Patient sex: F
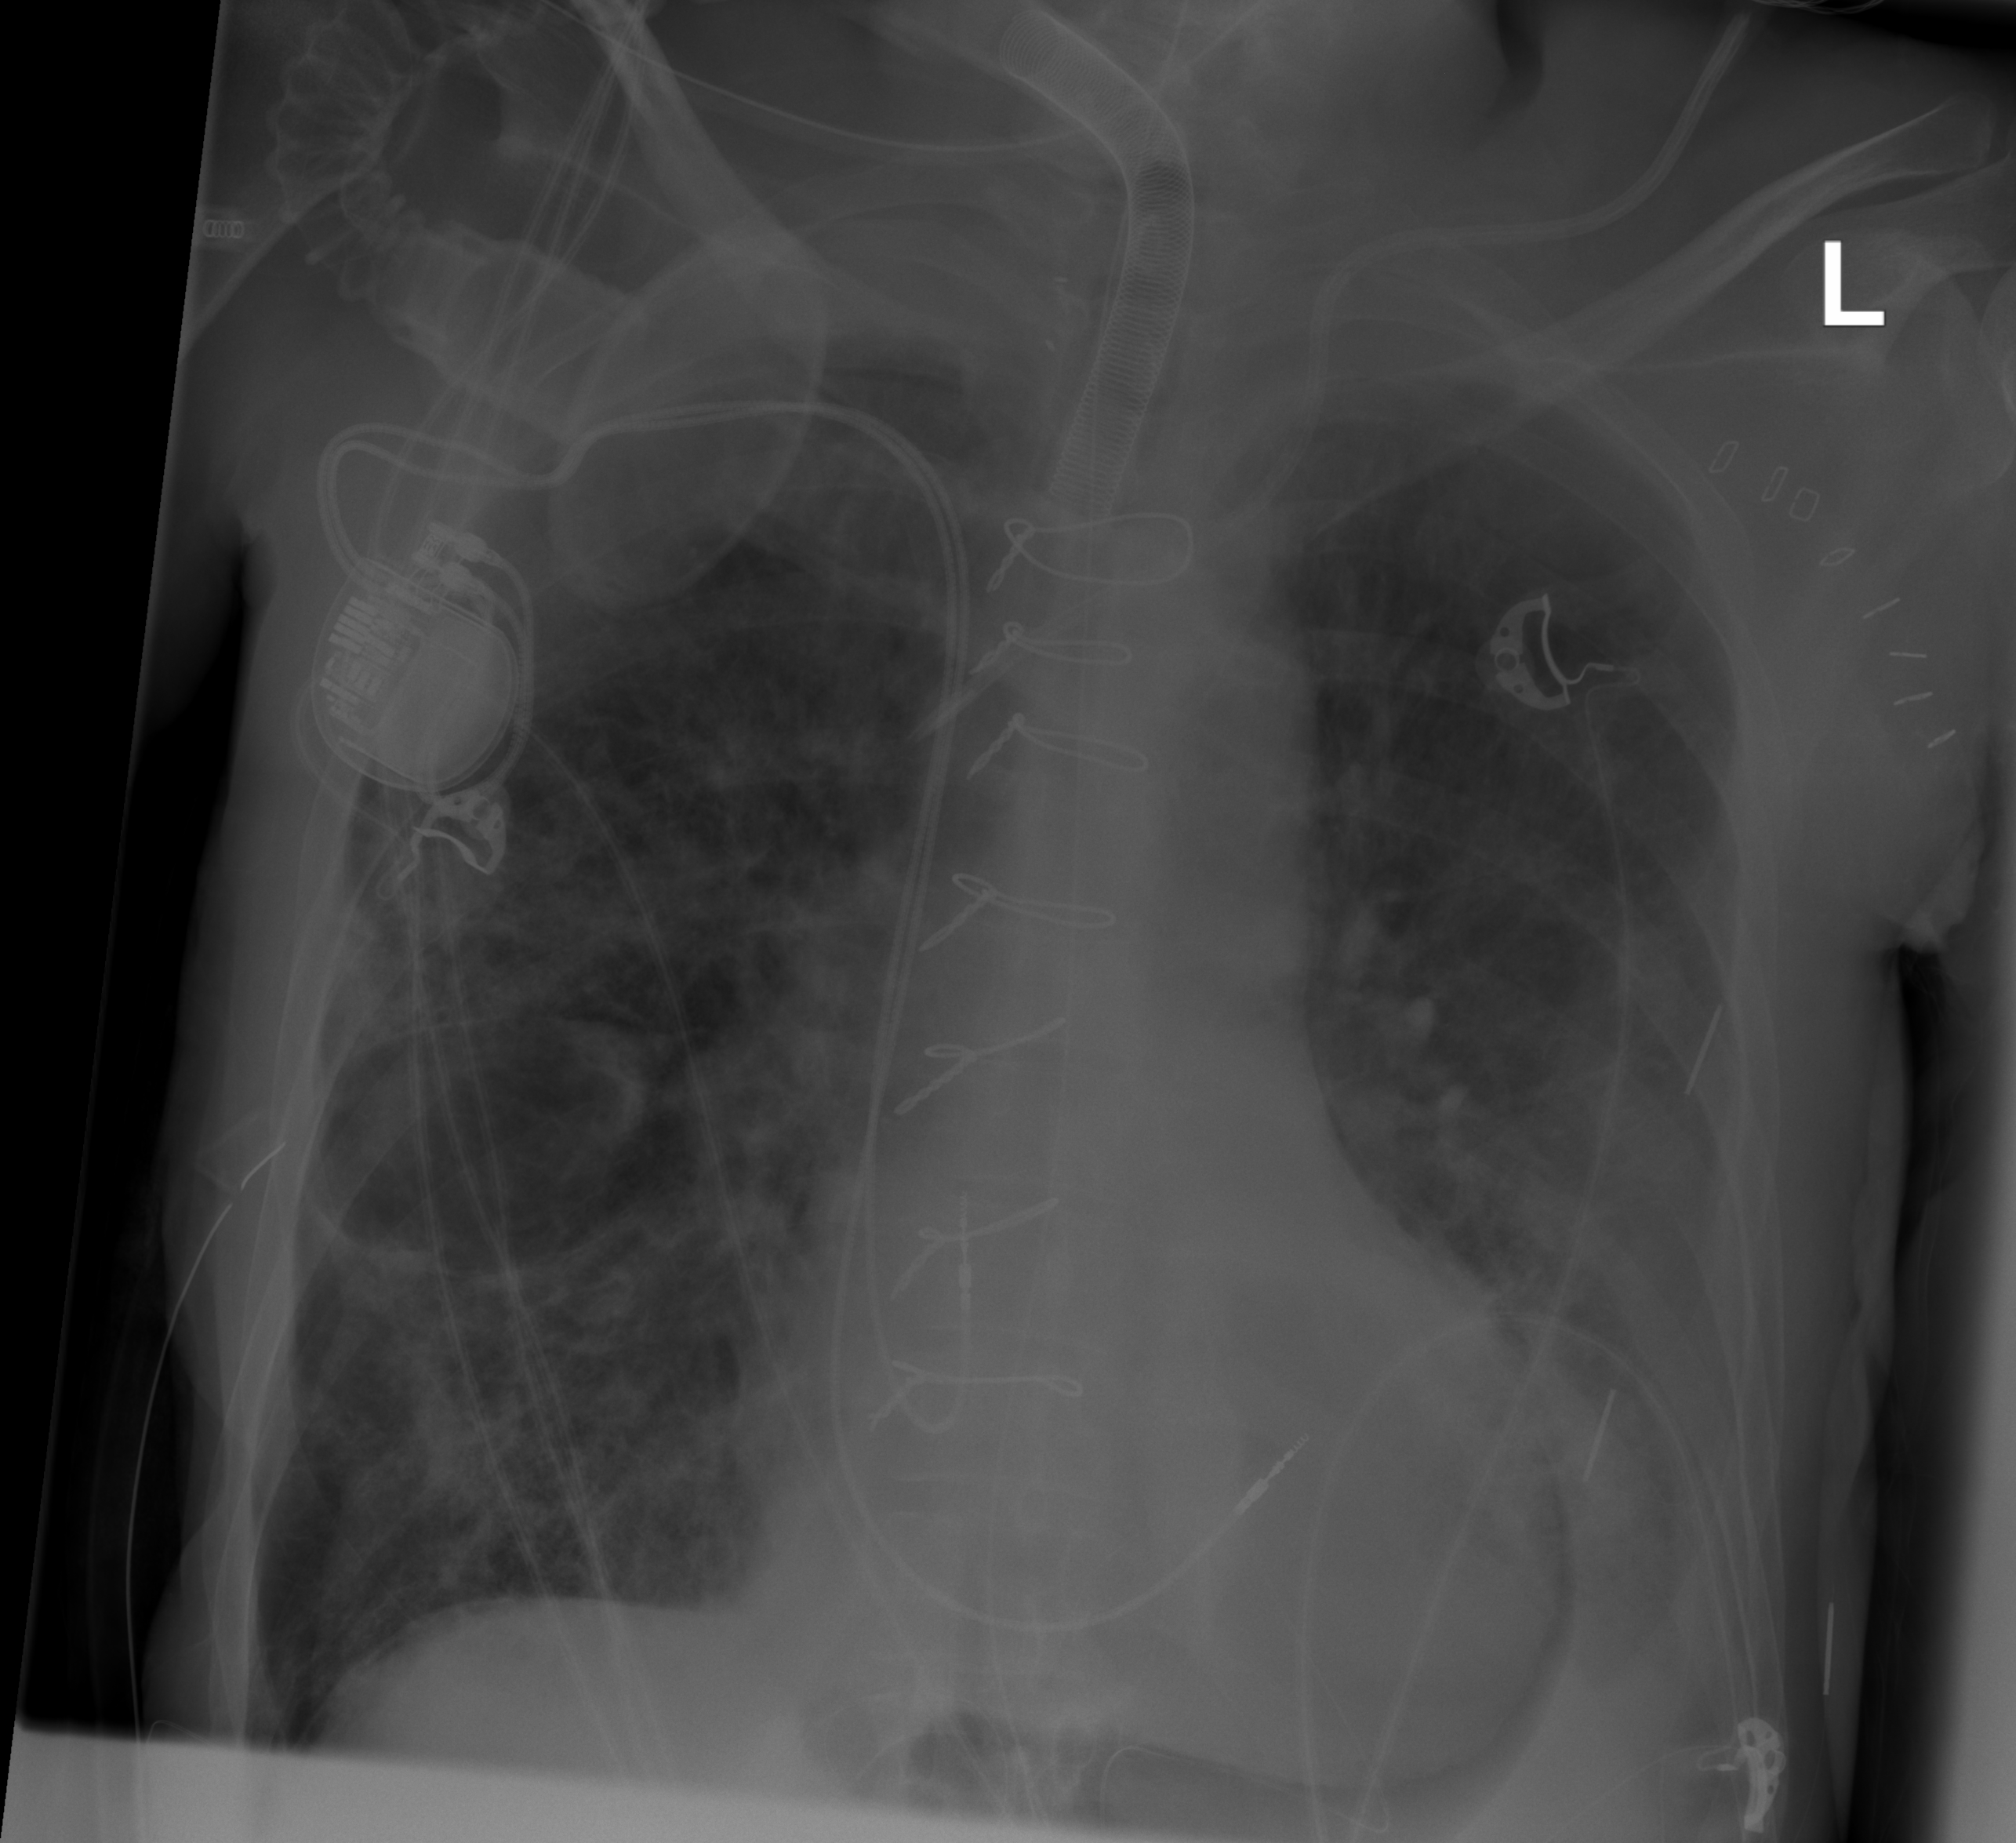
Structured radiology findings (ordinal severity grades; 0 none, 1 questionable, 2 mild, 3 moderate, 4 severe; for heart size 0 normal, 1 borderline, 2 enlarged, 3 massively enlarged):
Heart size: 2
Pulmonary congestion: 2
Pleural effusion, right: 0
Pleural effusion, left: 3
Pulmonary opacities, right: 2
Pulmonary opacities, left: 2
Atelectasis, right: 2
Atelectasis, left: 2